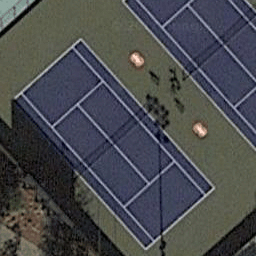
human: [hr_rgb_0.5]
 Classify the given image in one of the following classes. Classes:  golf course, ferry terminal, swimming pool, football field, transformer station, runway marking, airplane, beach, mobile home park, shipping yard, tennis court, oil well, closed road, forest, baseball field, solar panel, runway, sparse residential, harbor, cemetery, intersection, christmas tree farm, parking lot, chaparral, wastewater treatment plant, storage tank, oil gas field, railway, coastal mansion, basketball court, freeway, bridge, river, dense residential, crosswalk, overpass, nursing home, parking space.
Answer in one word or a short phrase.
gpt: tennis court